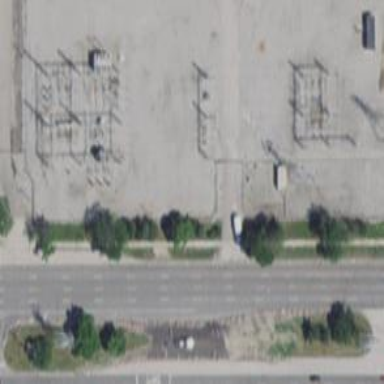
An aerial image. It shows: Switch used for power control.